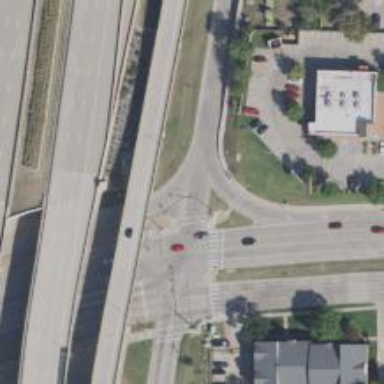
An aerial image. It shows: Secondary link road.